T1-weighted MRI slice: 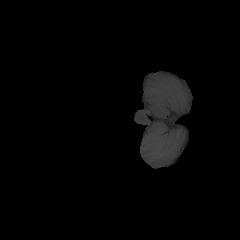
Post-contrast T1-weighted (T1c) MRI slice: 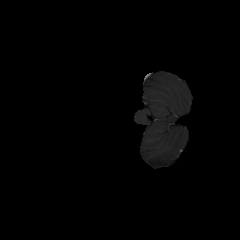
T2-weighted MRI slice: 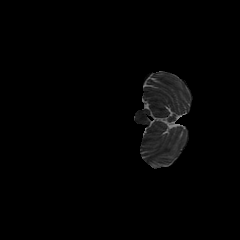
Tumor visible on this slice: no